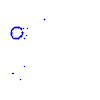
Particle: kaon